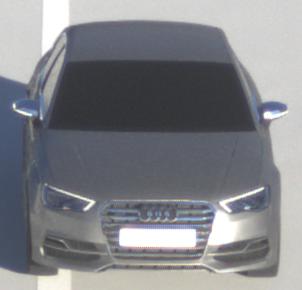
Make: Audi
Model: S3
Detailed model: 8V
Model produced from: 2013
Model produced until: 2020
Doors: 4
Color: gray
Road condition: dry road
Daytime: sunrise or sunset
Contrast: high contrast